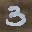
Label: 3